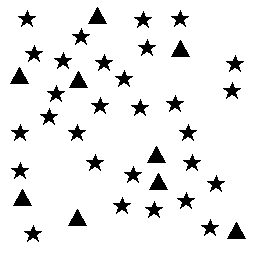
Squares: 0
Triangles: 9
Stars: 29
Total shapes: 38